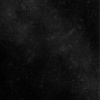
Label: dusty